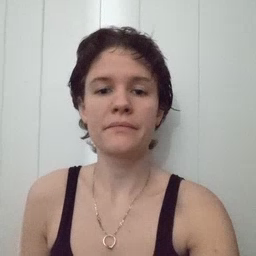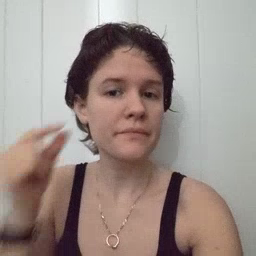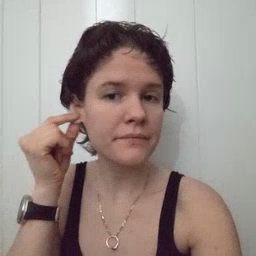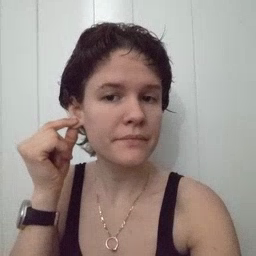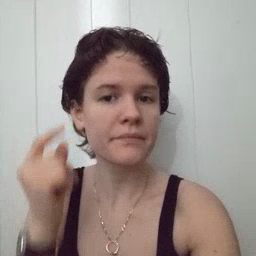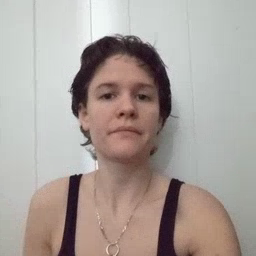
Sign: ear